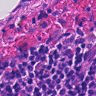
Metastatic tissue present: no